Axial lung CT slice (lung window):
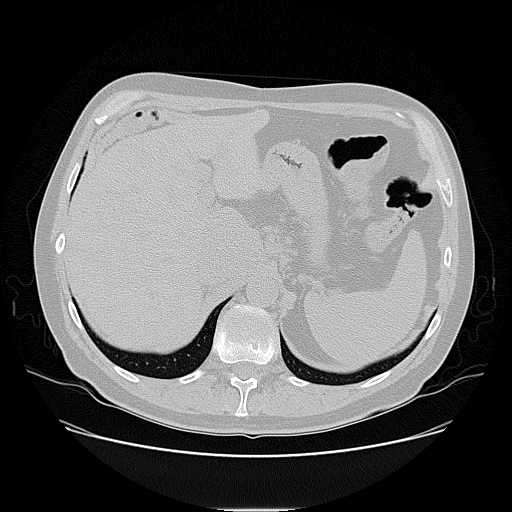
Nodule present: no